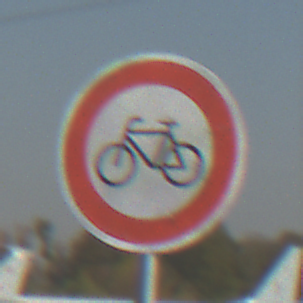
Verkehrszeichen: VerbotRadverkehr
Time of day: MorningAfternoon
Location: Outdoor (Special)
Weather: Clear
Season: NotSpecified
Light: Natural